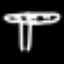
Label: mushroom